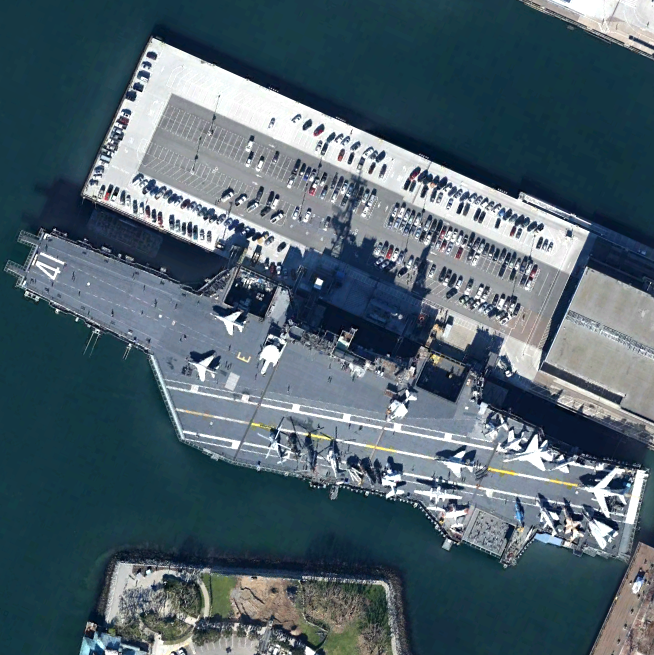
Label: aircraft_carrier